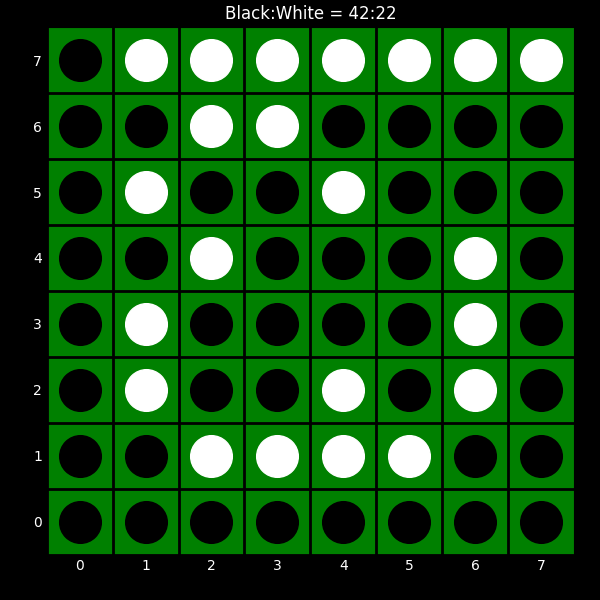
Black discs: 42
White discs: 22